Question: I am creating a website for college and I was wondering how hard it would be to make an expanding tab on the side of the website? So when the user hovers the mouse the tab, it expands and more information can be viewed.
A bit like this:

Thanks in advance!
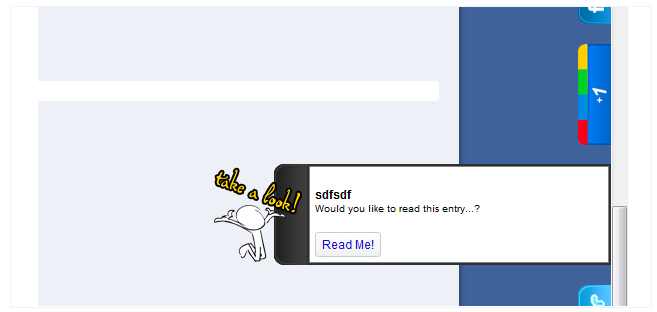
Answer: another user had this same question with a very good answer. The FULL sample code that came from that answer is provided here:
<URL>
but the crux of what you wanted to know is that this is the essential CSS code you need (copied from the jsfiddle):
'''
transition: height 2s;
-moz-transition: height 2s; /* Firefox 4 */
-webkit-transition: height 2s; /* Safari and Chrome */
-o-transition: height 2s; /* Opera */
'''
SOURCE (other user's question):
<URL>